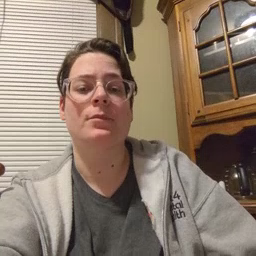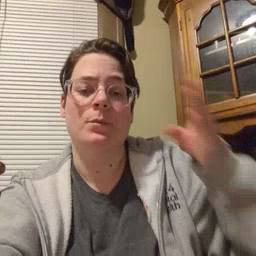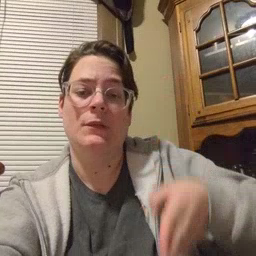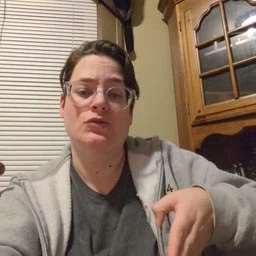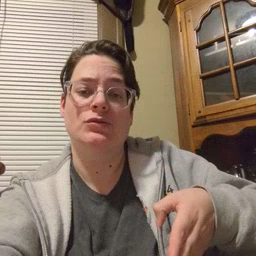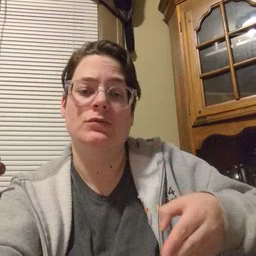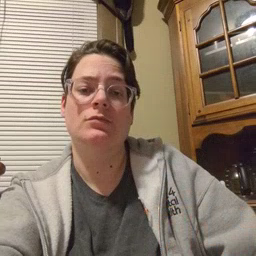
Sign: person